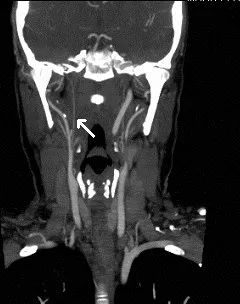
CT angiogram of carotid vessels with complete occlusion (no contrast) of the right ICA (arrow).
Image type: radiology (ct)